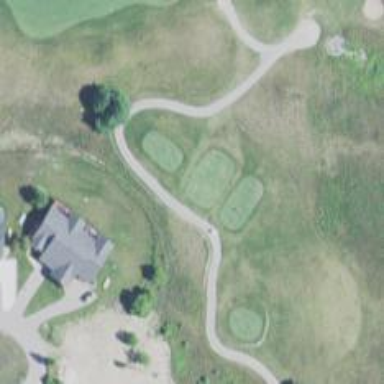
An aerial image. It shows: Path for both road and golf.